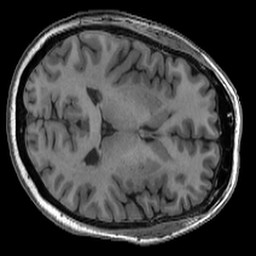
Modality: T1w
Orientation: axial
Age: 51
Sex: female
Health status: ill
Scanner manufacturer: ge
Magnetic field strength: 3 T
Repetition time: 0.008164 s
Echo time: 0.003184 s